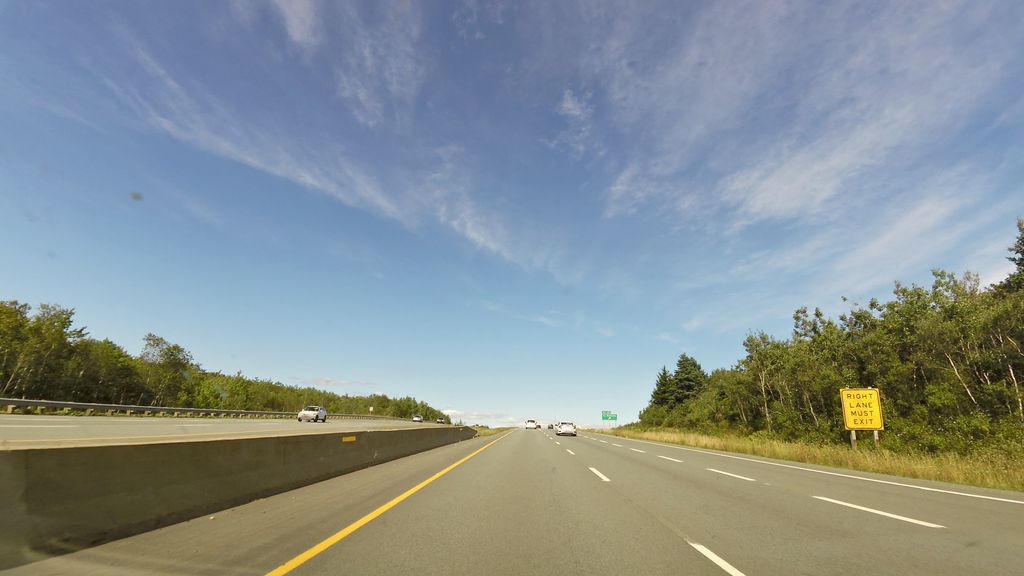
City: halifax